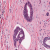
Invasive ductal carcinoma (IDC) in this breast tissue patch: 1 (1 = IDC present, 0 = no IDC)